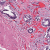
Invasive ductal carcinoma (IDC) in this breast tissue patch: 0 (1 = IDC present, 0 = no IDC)